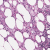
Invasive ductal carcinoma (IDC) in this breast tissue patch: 1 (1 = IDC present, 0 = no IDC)